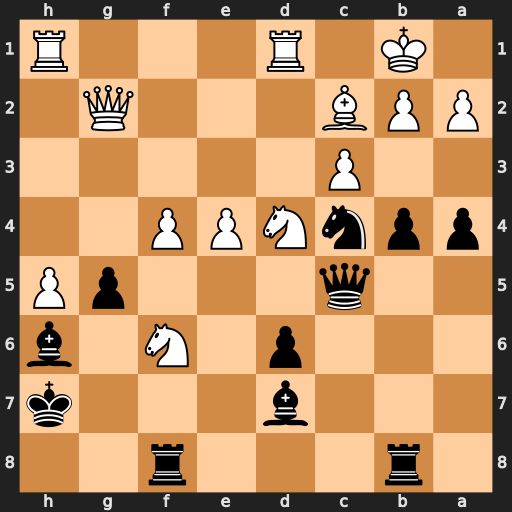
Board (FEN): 1r3r2/3b3k/3p1N1b/2q3pP/ppnNPP2/2P5/PPB3Q1/1K1R3R
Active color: b
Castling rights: -
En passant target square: -
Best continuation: Rxf6 e5+ Kh8